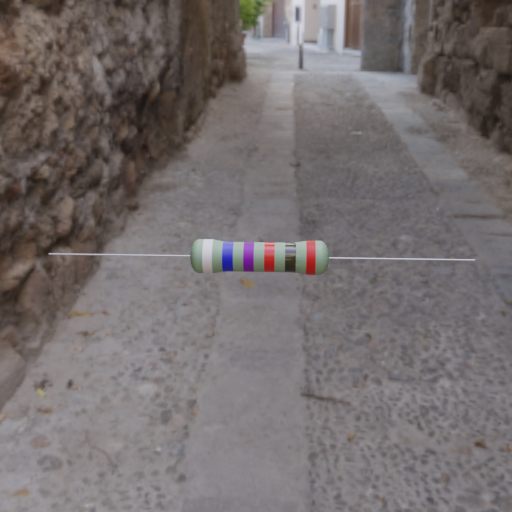
Resistor colour bands (in order): white, blue, violet, red, black, red